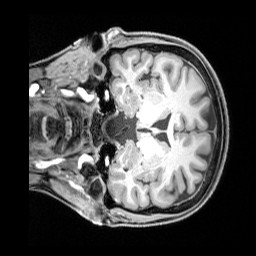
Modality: T1w
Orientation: coronal
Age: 53
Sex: female
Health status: healthy
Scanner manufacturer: siemens
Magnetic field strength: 3 T
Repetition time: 1.65 s
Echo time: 0.00182 s